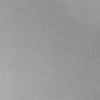
Atmospheric dust classification: not_dusty